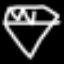
Label: diamond